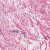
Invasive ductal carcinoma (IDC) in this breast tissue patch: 0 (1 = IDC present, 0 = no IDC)